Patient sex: M
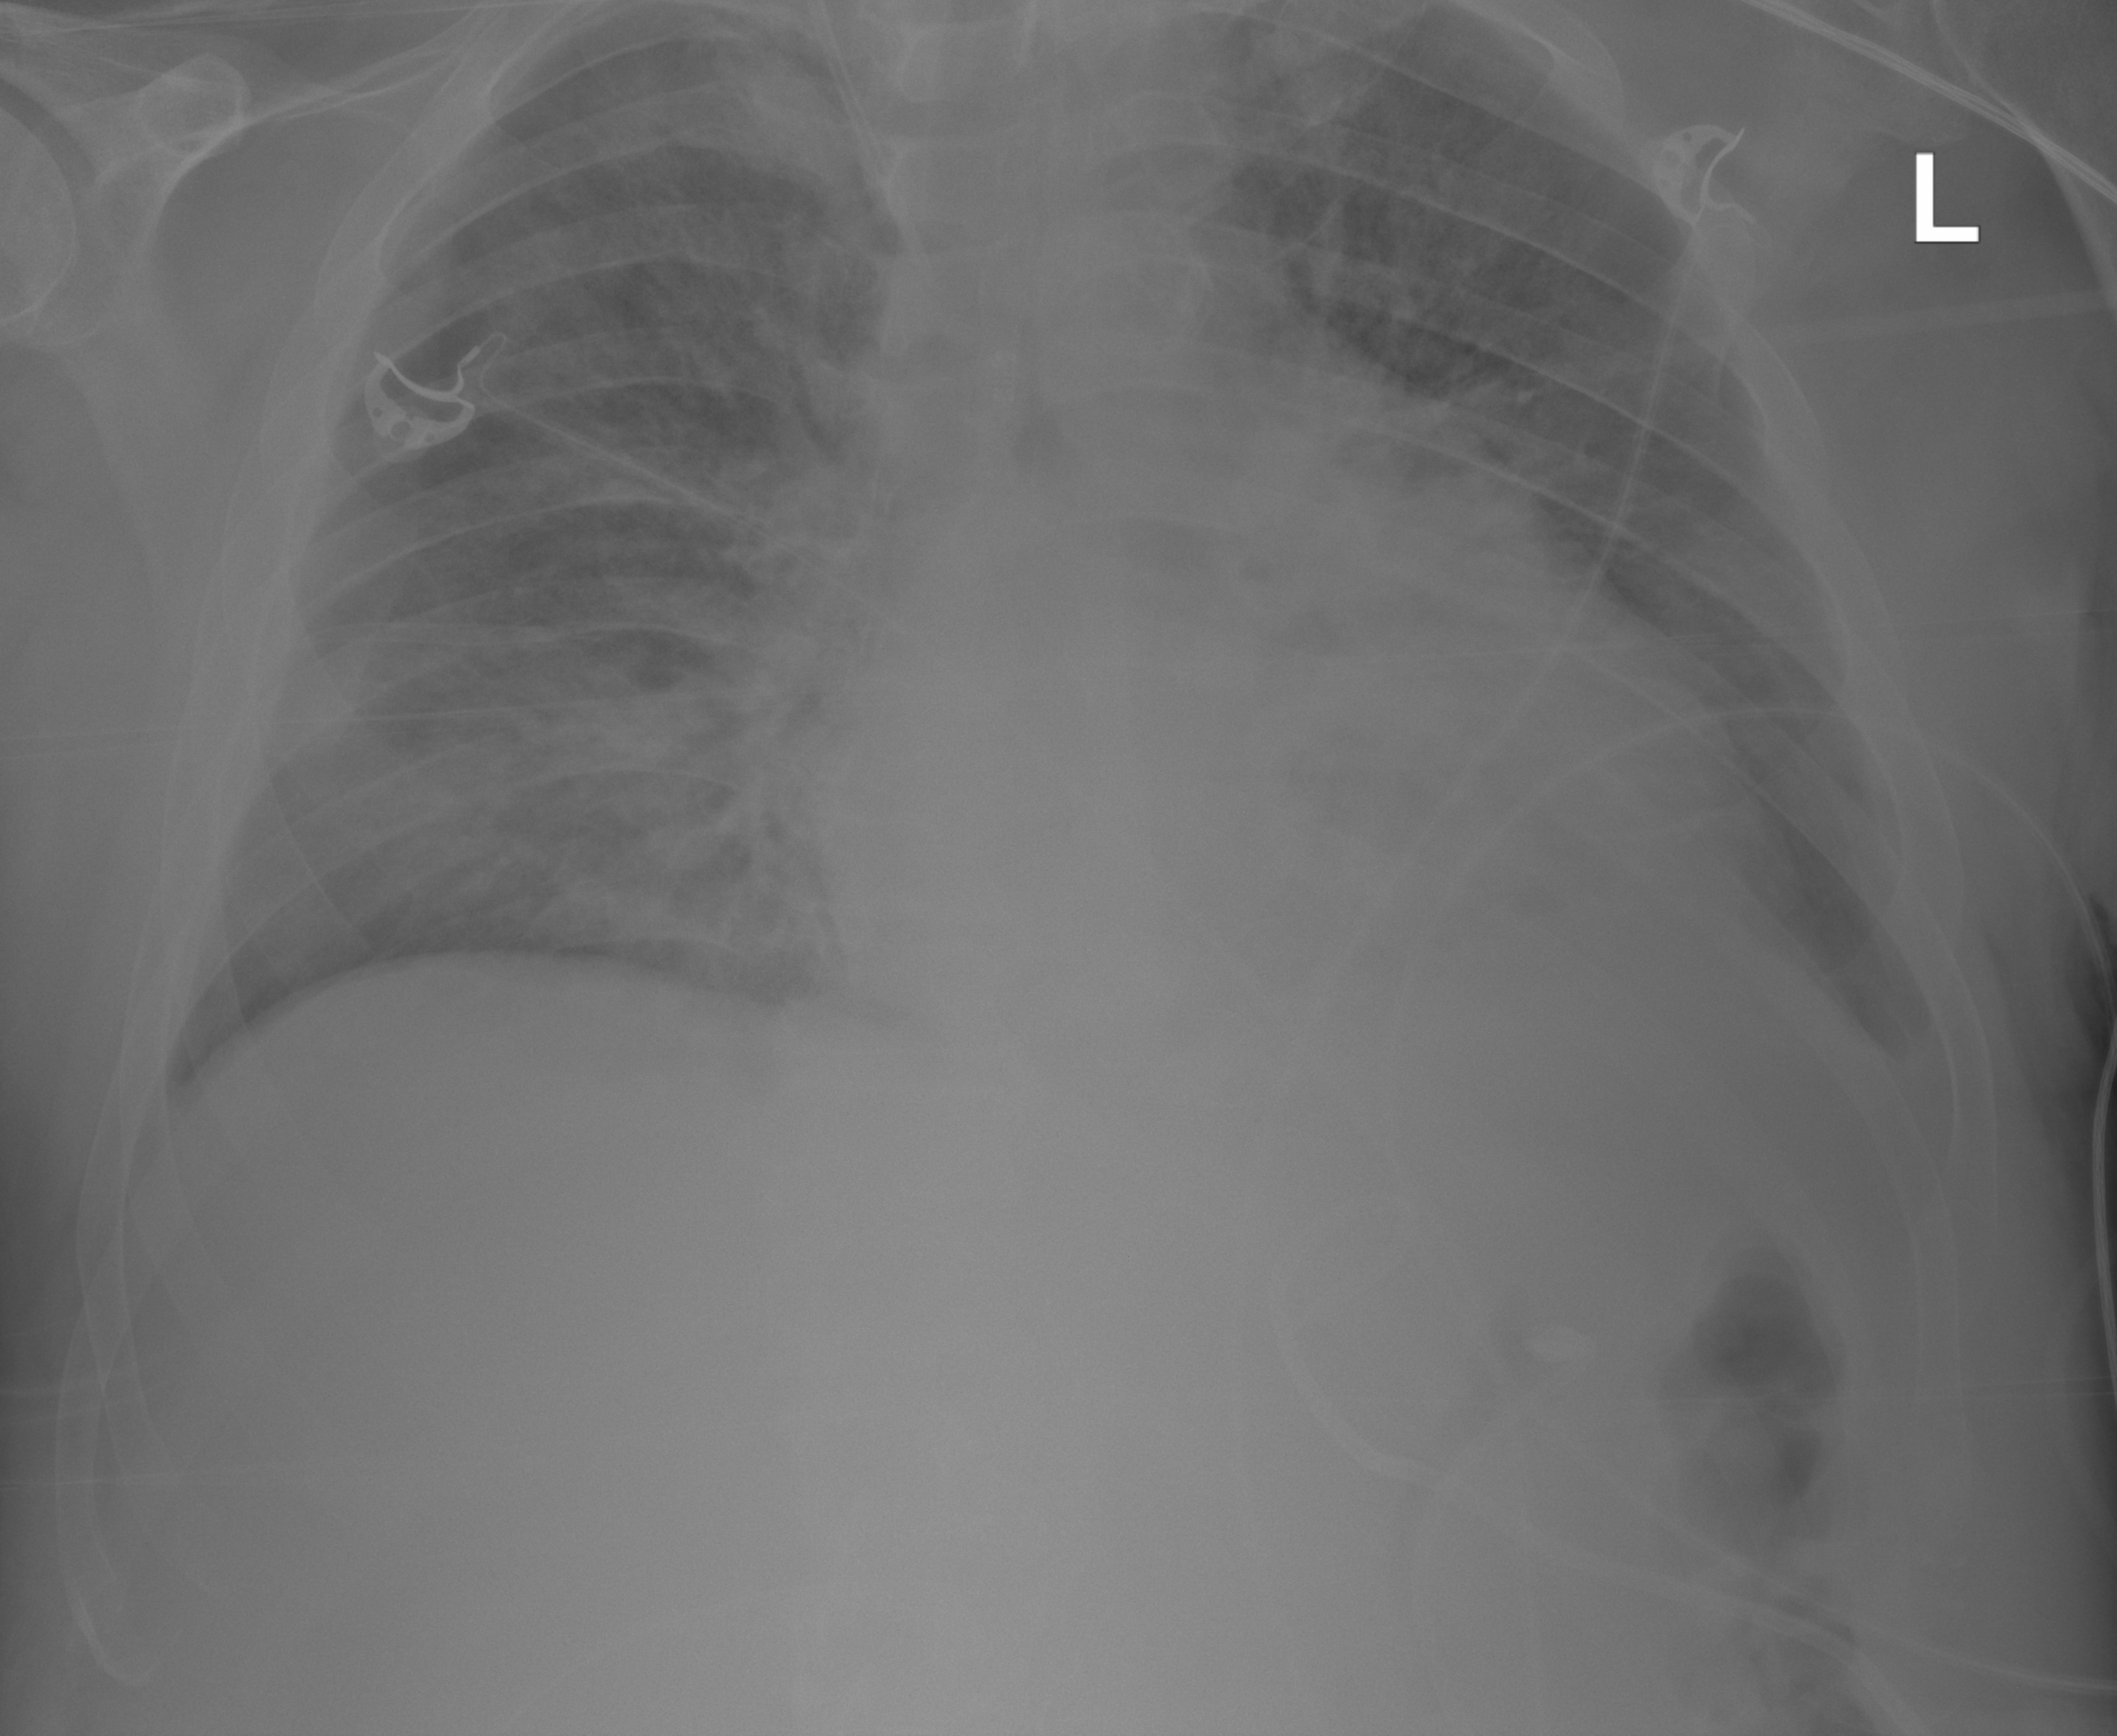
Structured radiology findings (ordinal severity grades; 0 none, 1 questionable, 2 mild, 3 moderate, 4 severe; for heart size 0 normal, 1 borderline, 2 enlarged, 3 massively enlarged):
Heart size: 2
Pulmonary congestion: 3
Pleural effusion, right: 0
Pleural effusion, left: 2
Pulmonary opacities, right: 3
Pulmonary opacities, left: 3
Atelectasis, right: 2
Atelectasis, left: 2